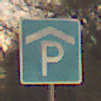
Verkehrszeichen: Parkhaus
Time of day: Night
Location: Outdoor (Nature)
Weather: Clear
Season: NotSpecified
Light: Natural